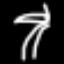
Label: palm tree